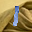
Label: 1